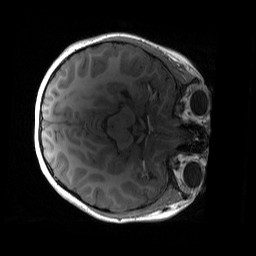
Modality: T1w
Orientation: axial
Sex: female
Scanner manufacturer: siemens
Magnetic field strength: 3 T
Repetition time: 1.9 s
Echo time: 0.00243 s